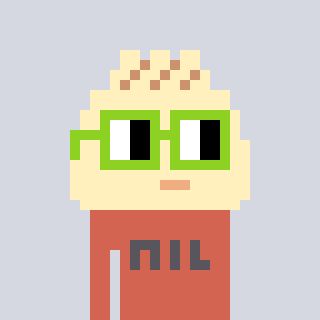
a pixel art character with square light green glasses, a porkbao-shaped head and a peachy-colored body on a cool background